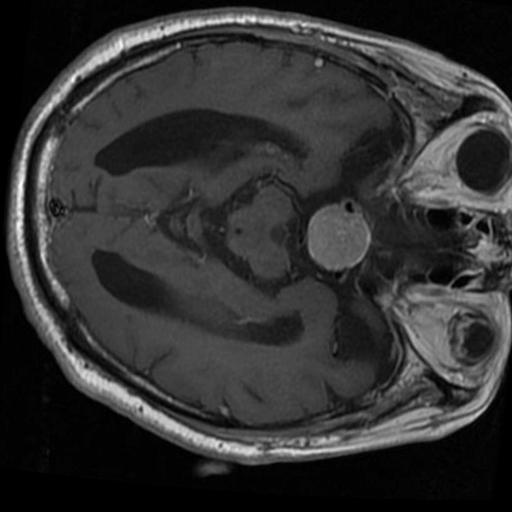
Label: brain_tumor